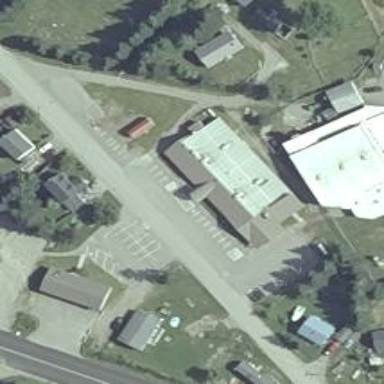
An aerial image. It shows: Healthcare clinic within hospital building.